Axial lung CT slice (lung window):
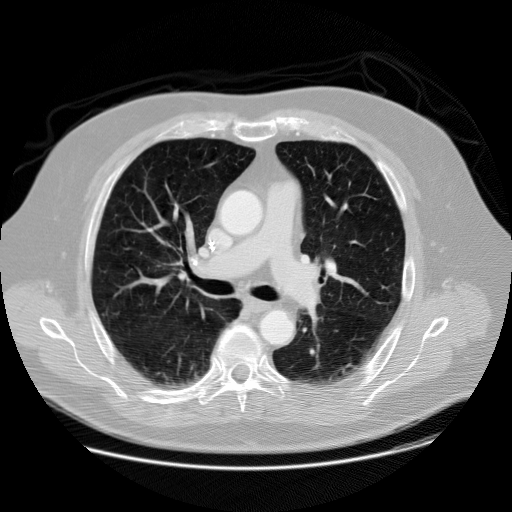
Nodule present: no